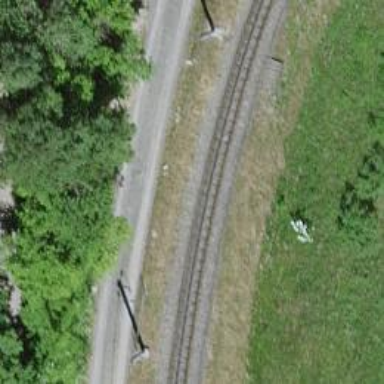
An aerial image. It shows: Narrow-gauge railway track with one electrified contact line.